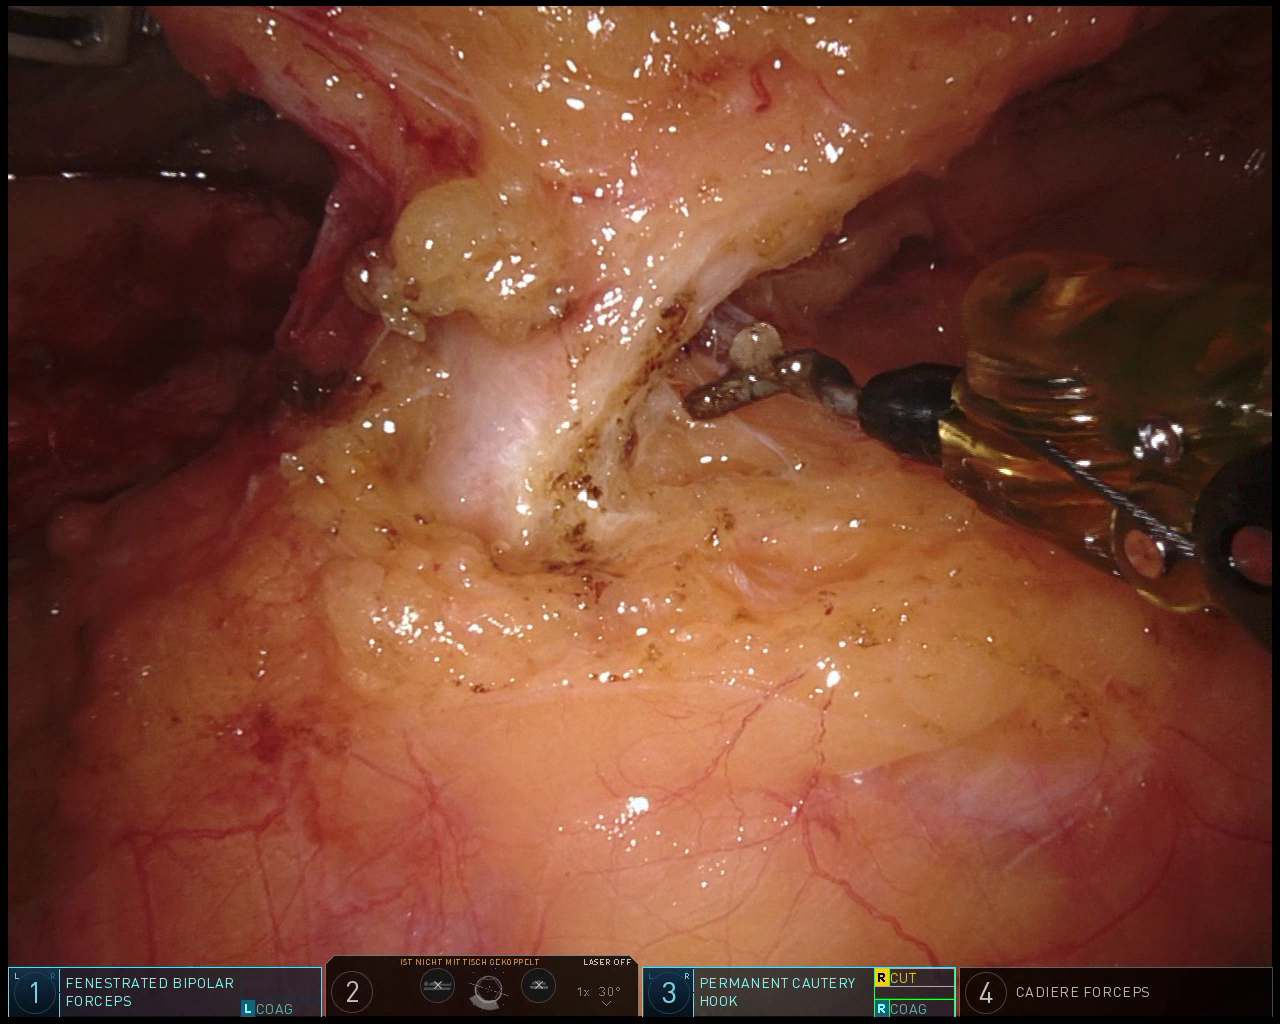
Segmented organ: inferior_mesenteric_artery
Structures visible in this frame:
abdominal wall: no
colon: no
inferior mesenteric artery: yes
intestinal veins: no
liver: no
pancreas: no
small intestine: no
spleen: no
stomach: no
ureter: no
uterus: no
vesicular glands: no